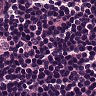
Metastatic tissue present: no